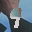
Label: 9